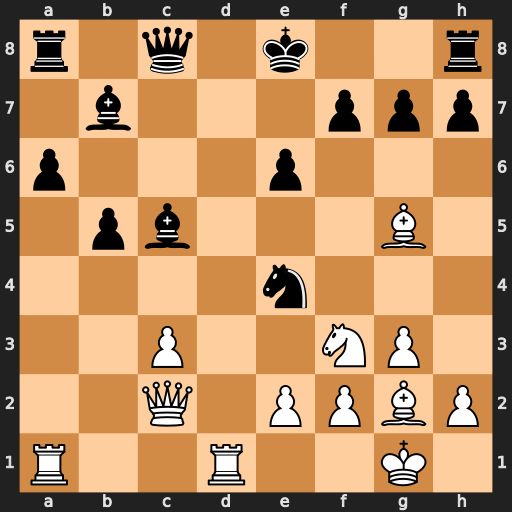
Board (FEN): r1q1k2r/1b3ppp/p3p3/1pb3B1/4n3/2P2NP1/2Q1PPBP/R2R2K1
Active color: w
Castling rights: kq
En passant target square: -
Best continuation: Rd8+ Qxd8 Bxd8